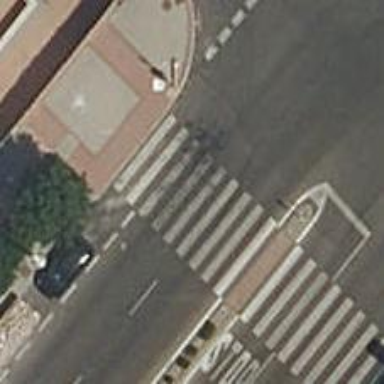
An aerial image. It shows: Zebra crossing on the road.